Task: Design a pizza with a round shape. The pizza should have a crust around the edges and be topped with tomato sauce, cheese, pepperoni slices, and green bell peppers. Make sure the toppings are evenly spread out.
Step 450:
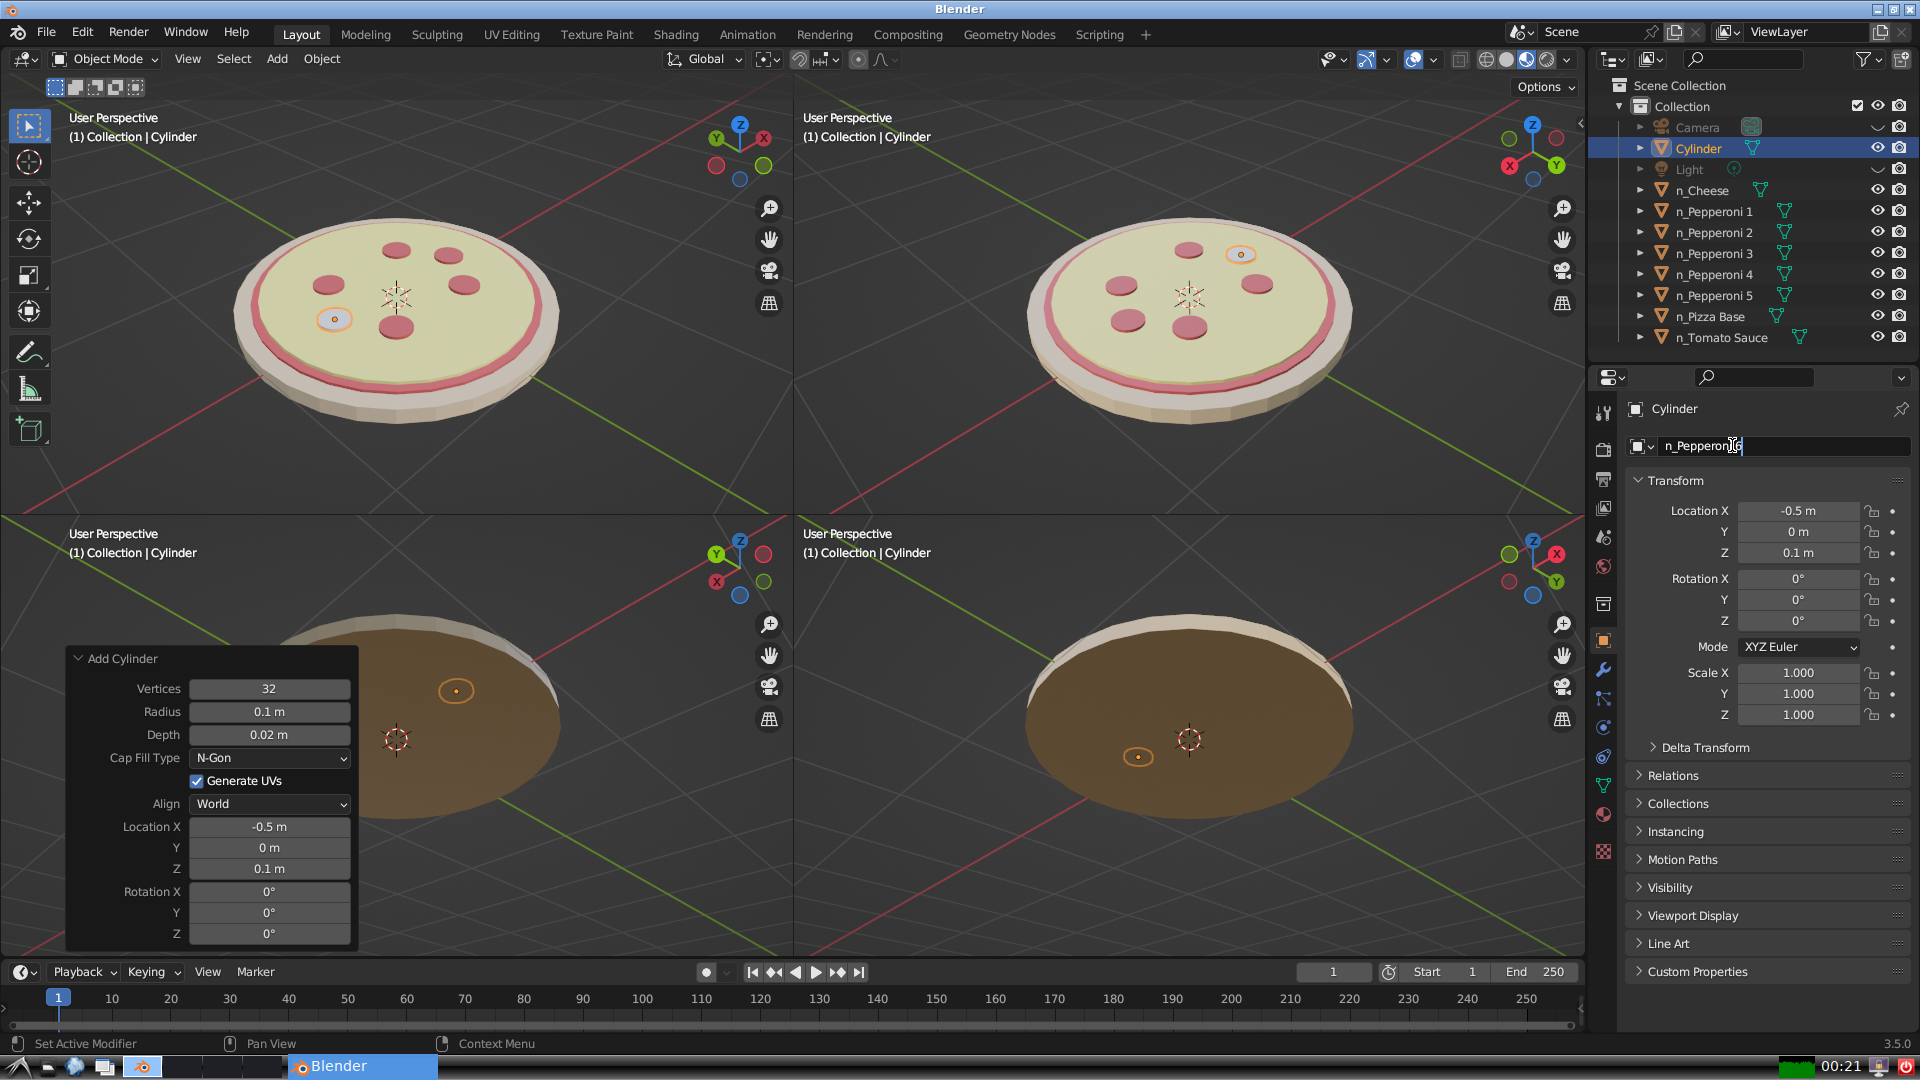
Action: {"key_press": ['Return']}